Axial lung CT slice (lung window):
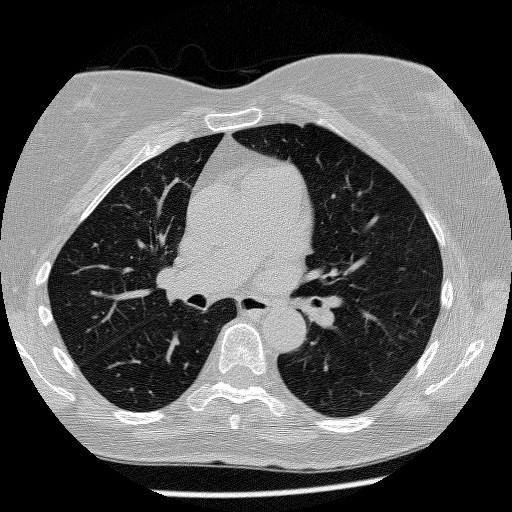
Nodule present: no